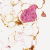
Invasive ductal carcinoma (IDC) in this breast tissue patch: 0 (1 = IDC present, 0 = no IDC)